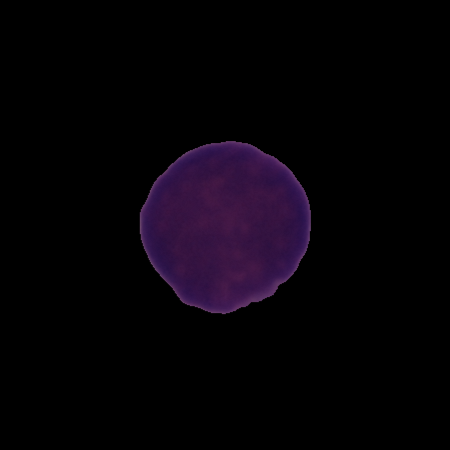
Label: cancer